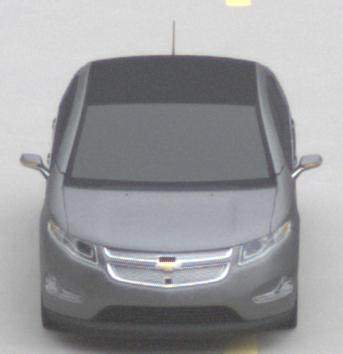
Make: Chevrolet
Model: Volt
Detailed model: Volt
Model produced from: 2011/11
Model produced until: 2014/08
Doors: 5
Color: gray
Road condition: dry road
Daytime: midday
Contrast: low contrast